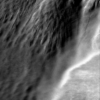
Label: not_dusty